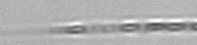
Label: Rhizosolenia